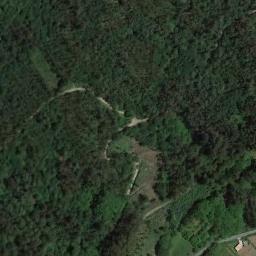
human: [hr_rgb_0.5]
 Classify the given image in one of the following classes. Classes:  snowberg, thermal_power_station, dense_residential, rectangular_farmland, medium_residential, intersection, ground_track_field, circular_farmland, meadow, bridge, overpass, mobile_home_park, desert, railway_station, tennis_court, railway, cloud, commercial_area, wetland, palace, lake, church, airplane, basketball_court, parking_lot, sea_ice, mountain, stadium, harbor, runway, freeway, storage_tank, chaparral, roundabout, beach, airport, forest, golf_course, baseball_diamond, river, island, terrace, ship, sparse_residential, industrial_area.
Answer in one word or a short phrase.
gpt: forest